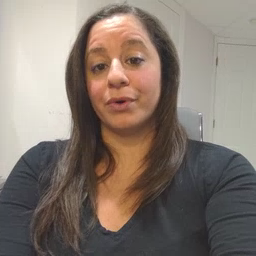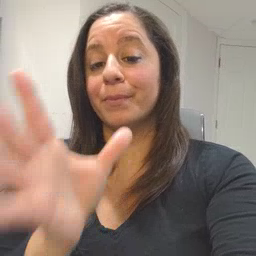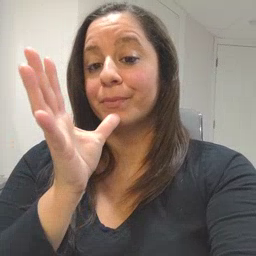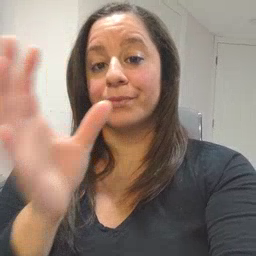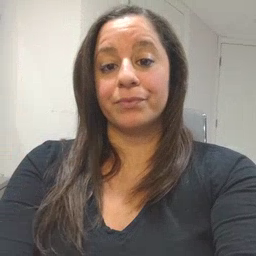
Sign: mom